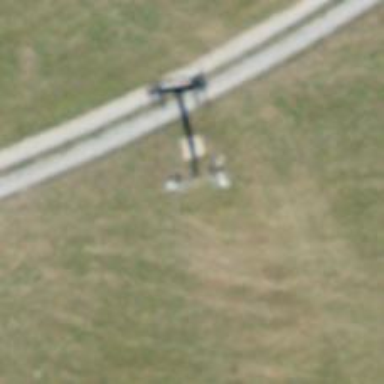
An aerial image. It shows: Pylon used for aerialway.